Question: Can someone please show me how can I make a quotation like that (see the image)?
I have used the default html code for the quotation symbol:
'''
<div>
<span style="font-size=30px">$#8220;</span>
<span style="font-size=12px">Test Text</span>
</div>
'''
But this causes the quotation mark to be stay on top of the text but not at the same height of the text. Can someone please help me with this?

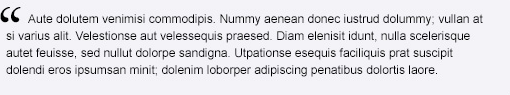
Answer: on the quote:
'''
font-size: 30px;
display : inline-block;
position : relative;
top : 10px;
'''
change the 'top: 10px' to whatever you need to